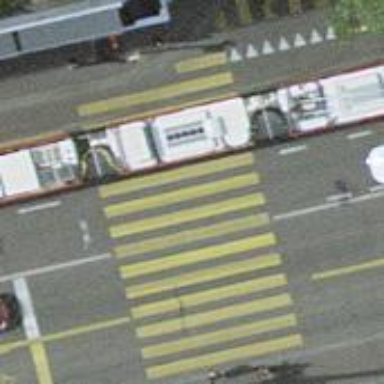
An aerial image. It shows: Asphalt footway with marked crossing equipped with traffic signals.